Field crop: maize
Growth stage: 2
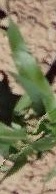
Species: maize